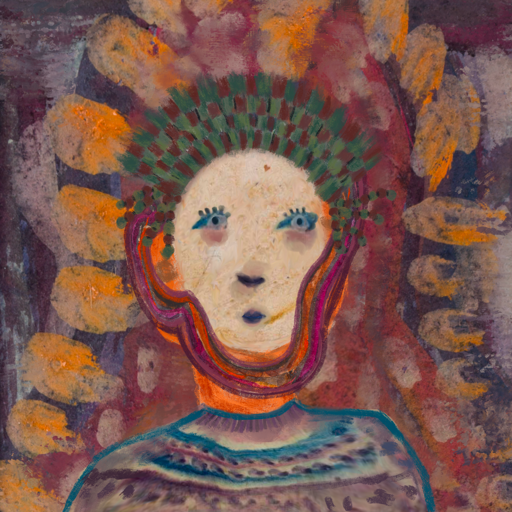
Background: Doll, Head And Neck Front: Rupkatha, Face Front: Hill_Girl, Bust: HillGirl, Hair Front: Hypocrite, Head Accessory: After_Raid_Crown, Second Necklace: Blank, Necklace: Blank, Baby: Blank